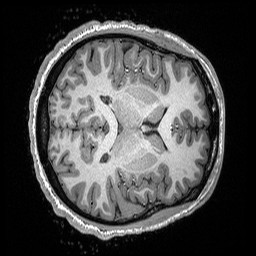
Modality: T1w
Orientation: axial
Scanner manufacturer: siemens
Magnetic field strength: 3 T
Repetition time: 2.3 s
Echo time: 0.00298 s